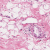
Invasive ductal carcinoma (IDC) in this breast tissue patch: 0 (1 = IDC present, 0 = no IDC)